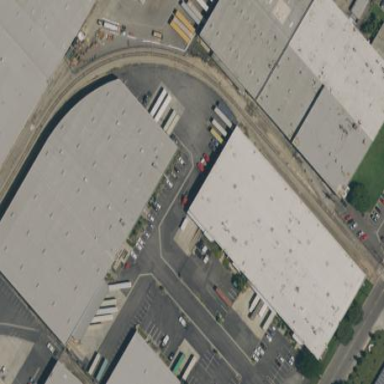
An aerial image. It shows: Warehouse.